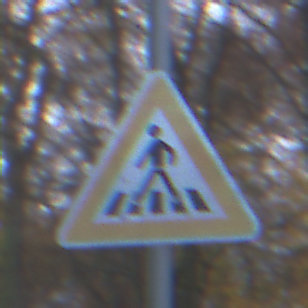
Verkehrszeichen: FussgaengerueberwegRechts
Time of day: SunriseSunset
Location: Outdoor (Nature)
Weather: PartlyCloudy
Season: Autumn
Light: Natural